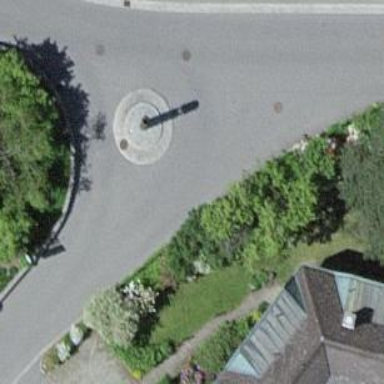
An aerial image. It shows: Residential road with roundabout.